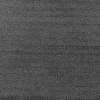
Atmospheric dust classification: dusty